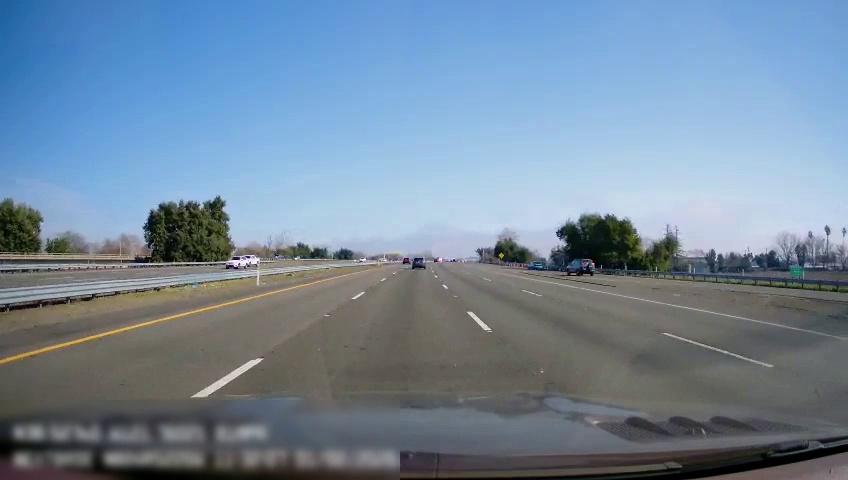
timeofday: Day
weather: Sunny
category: Drivable Space
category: Drivable Space
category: Vehicles | SUV
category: Vehicles | SUV
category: Vehicles | SUV
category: Vehicles | Truck
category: Vehicles | SUV
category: Vehicles | Car
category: Lanes | Current Lane
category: Lanes | Current Lane
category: Lanes | Alternate Lane
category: Lanes | Alternate Lane
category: Lanes | Alternate Lane